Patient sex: F
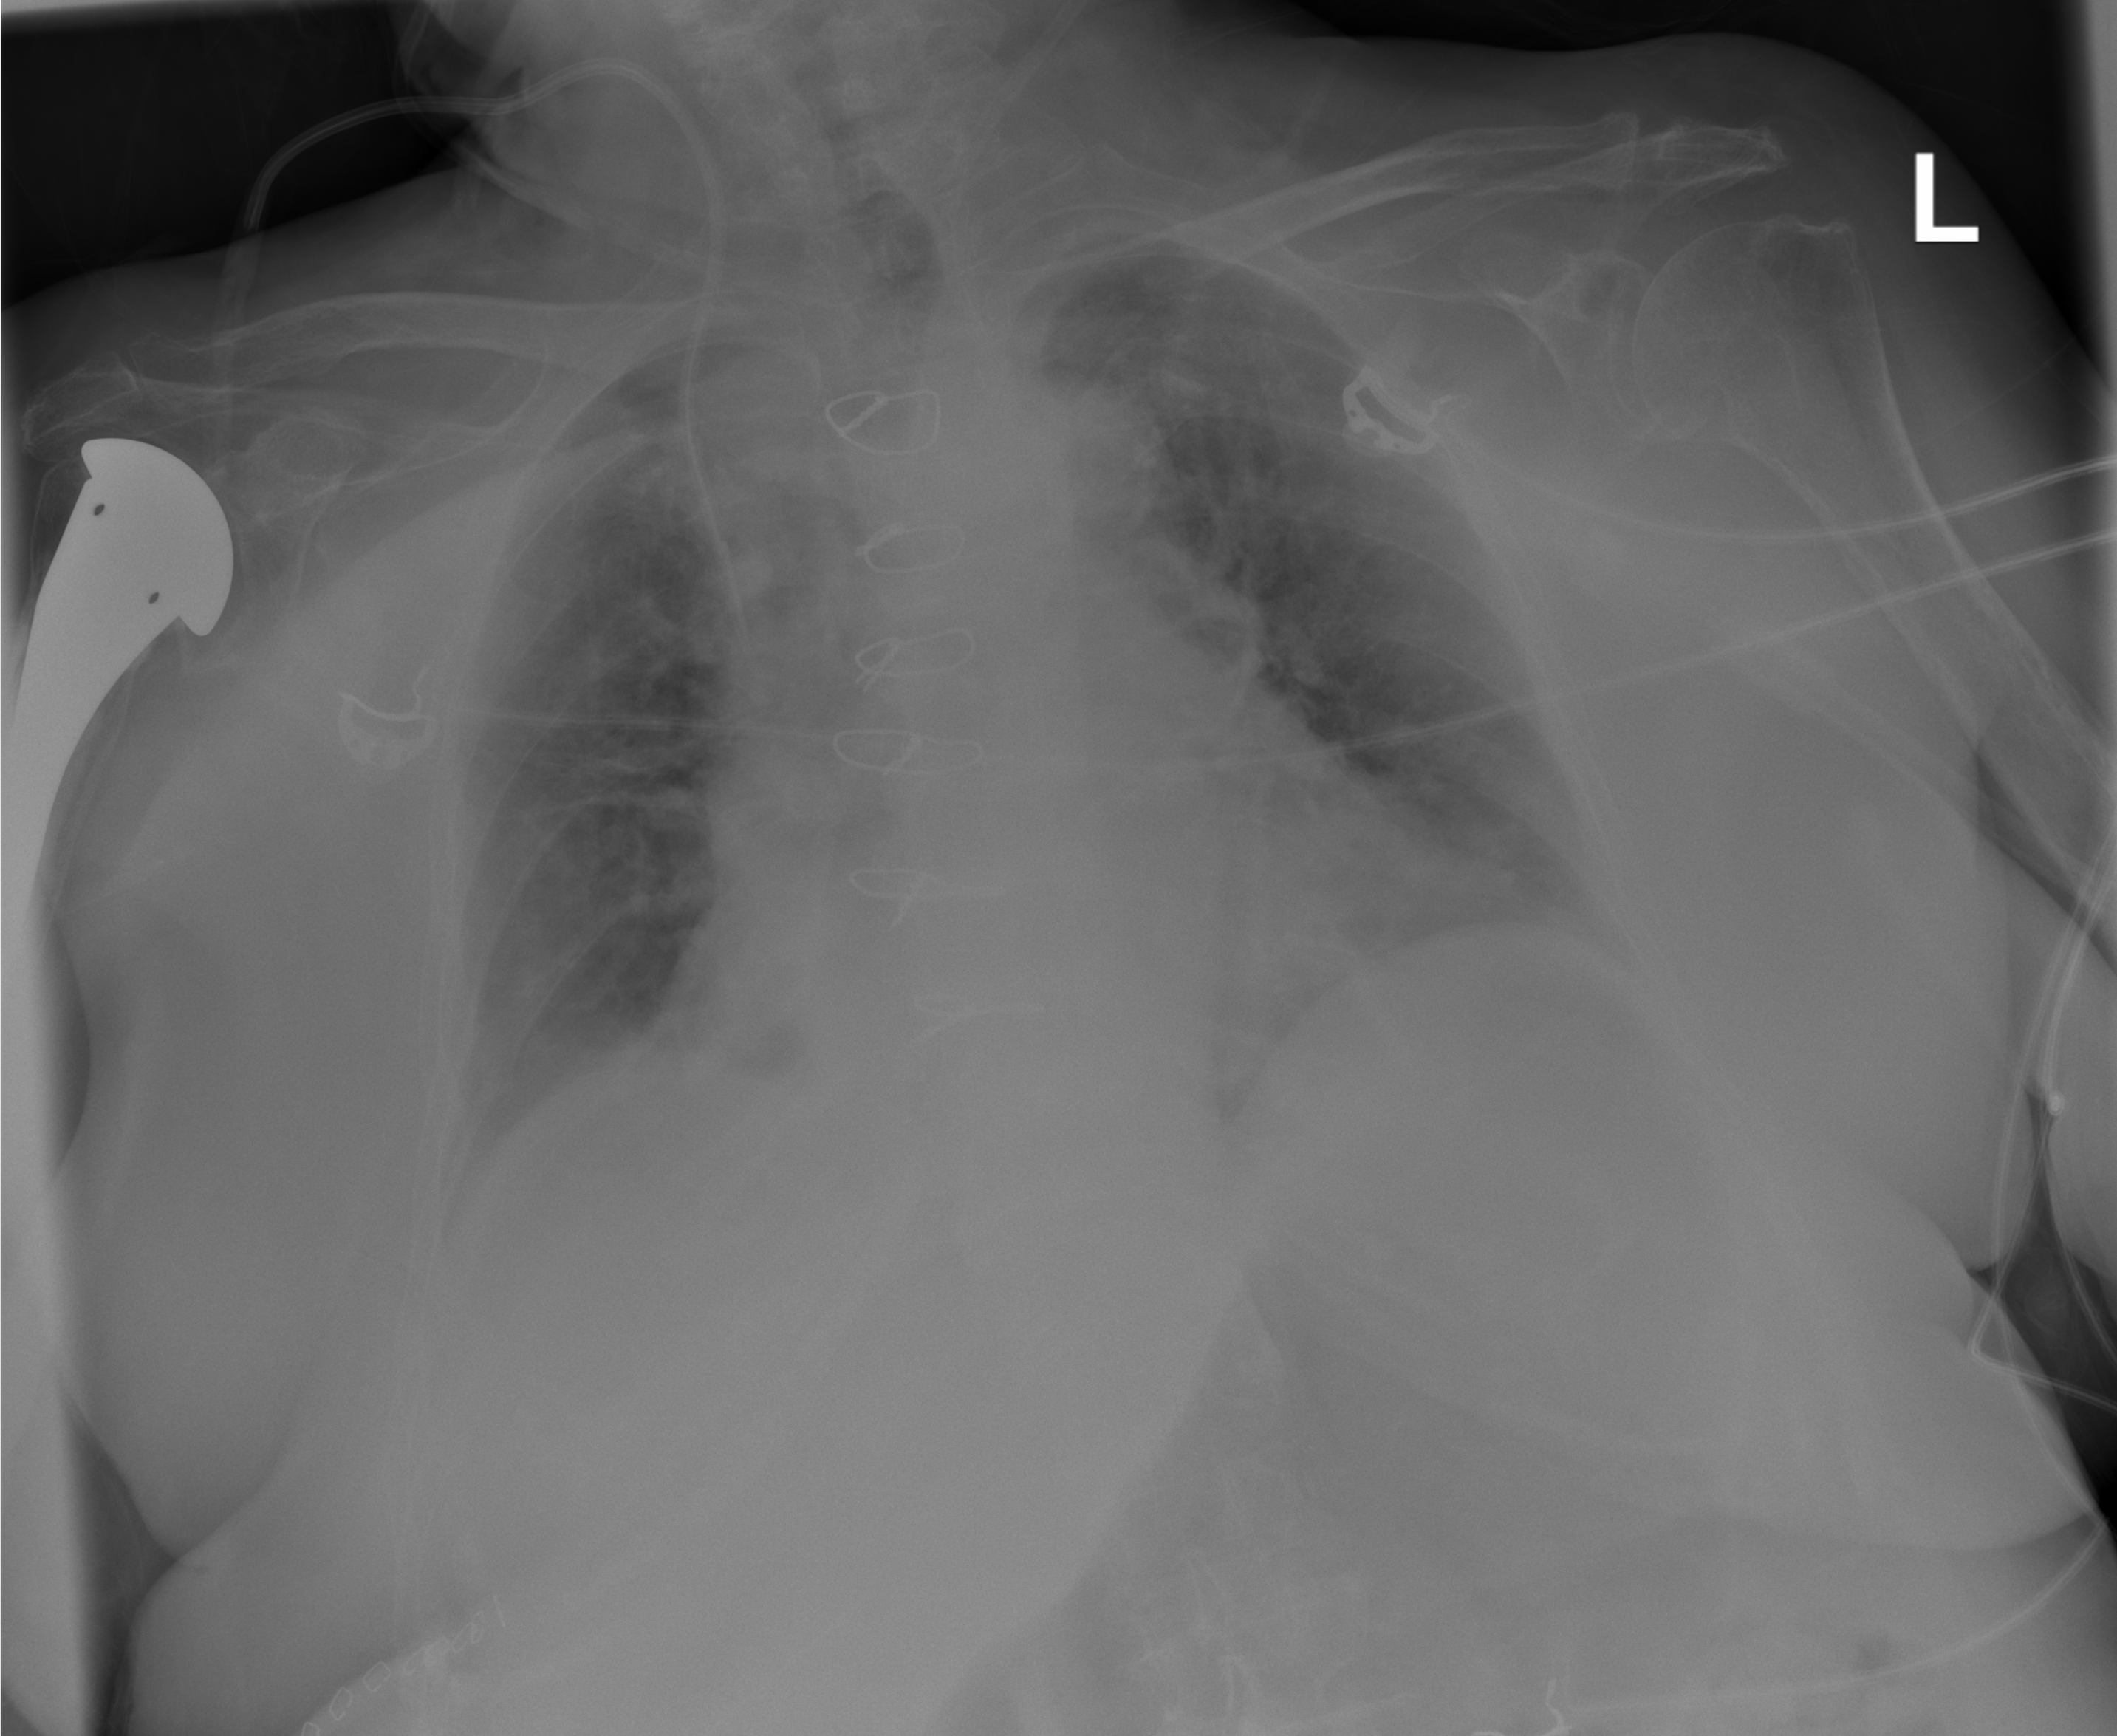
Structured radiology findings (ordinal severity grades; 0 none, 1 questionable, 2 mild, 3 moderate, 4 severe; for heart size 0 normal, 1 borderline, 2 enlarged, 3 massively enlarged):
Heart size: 2
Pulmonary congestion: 2
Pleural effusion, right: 0
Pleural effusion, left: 2
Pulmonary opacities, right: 0
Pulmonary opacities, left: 0
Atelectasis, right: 2
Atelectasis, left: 2